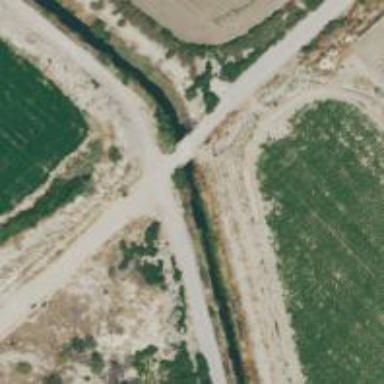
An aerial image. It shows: Unclassified road on bridge.